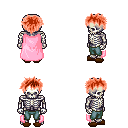
a pixel art fantasy rpg character, male body template, skeleton, pink cape, teal pants, red bedhead hairstyle, brown slippers, four views (front, back, left, right), 2x2 character sprite sheet, small pixel art, hard edges, no anti-aliasing